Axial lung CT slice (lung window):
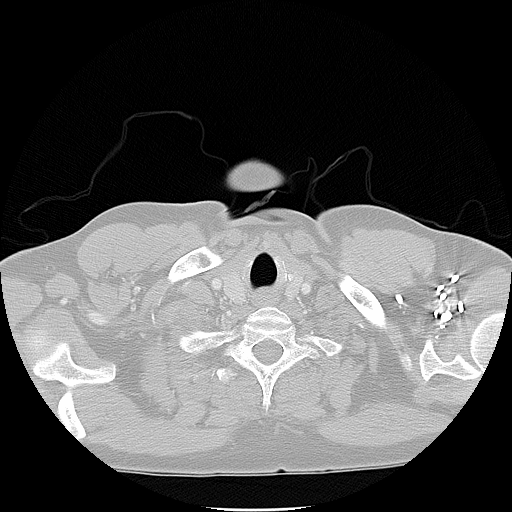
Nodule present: no